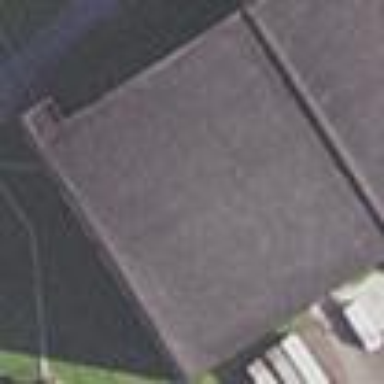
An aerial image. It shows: Part of building.